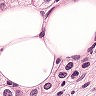
Metastatic tissue present: yes